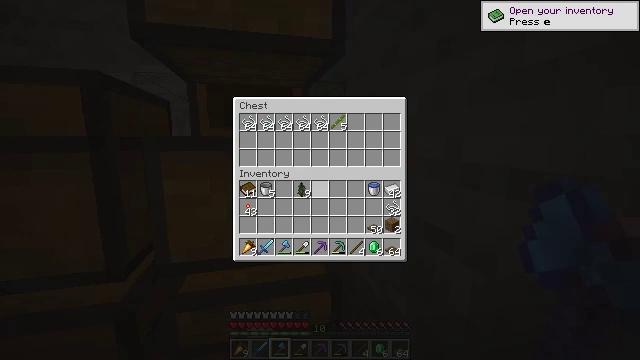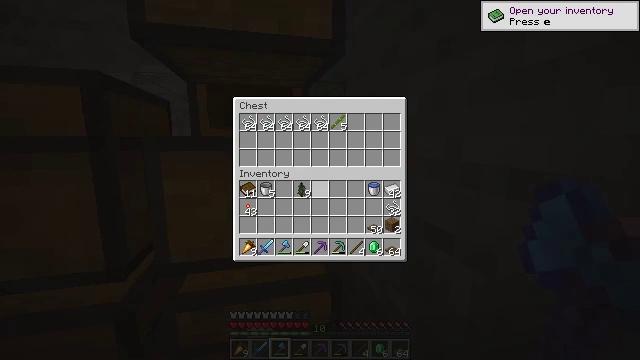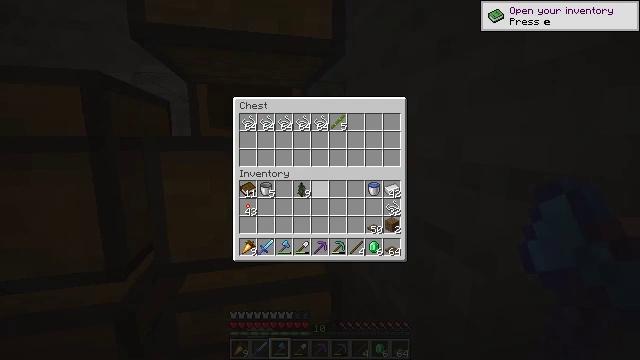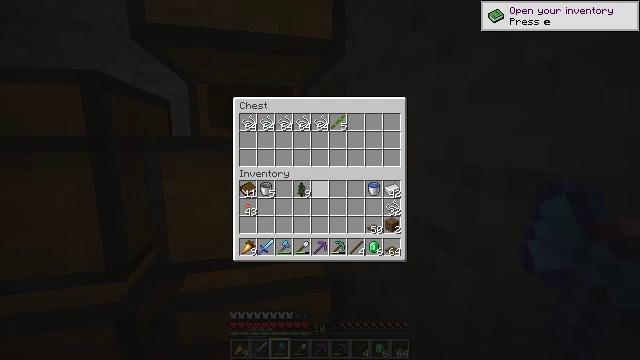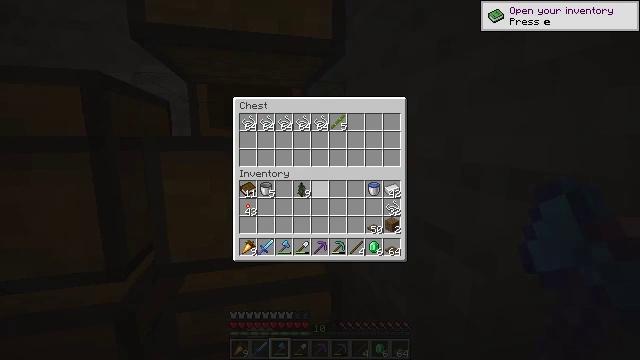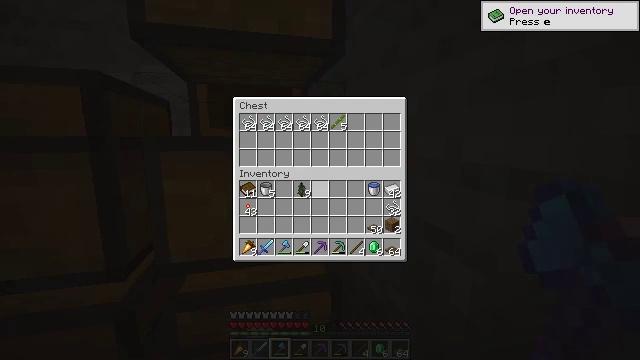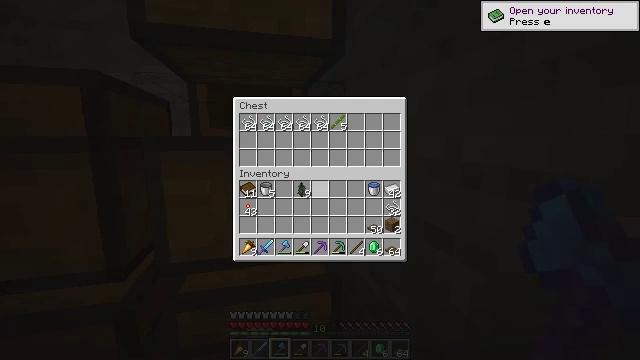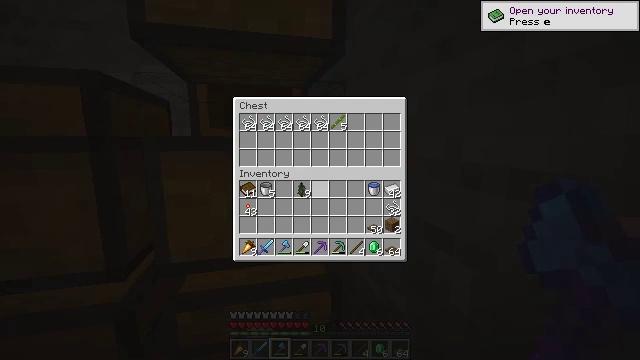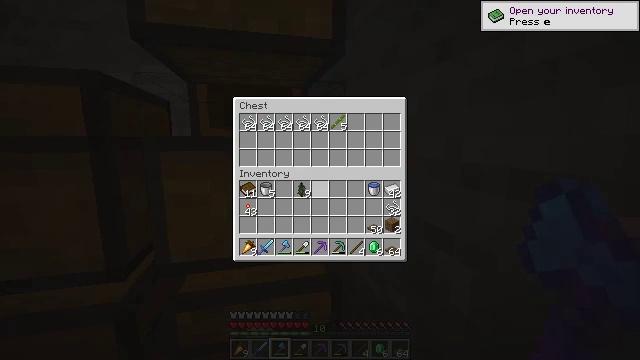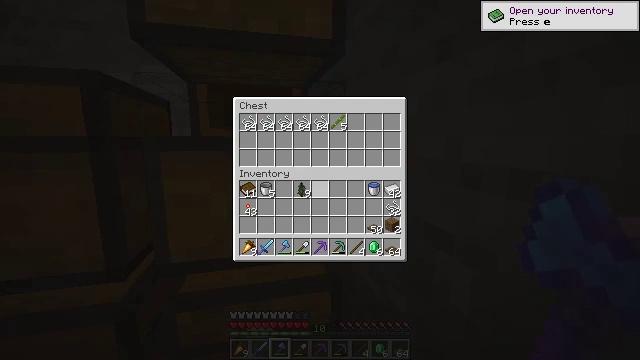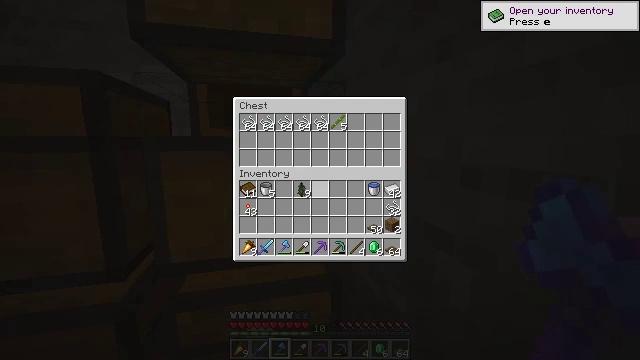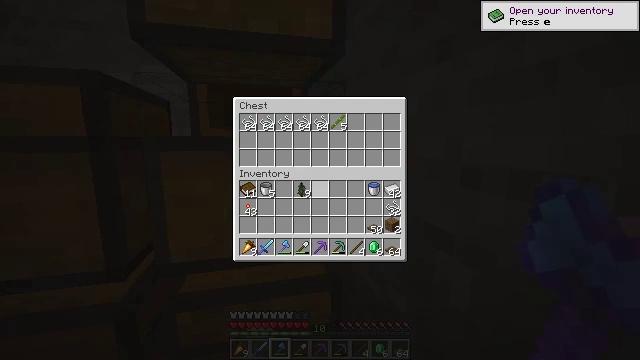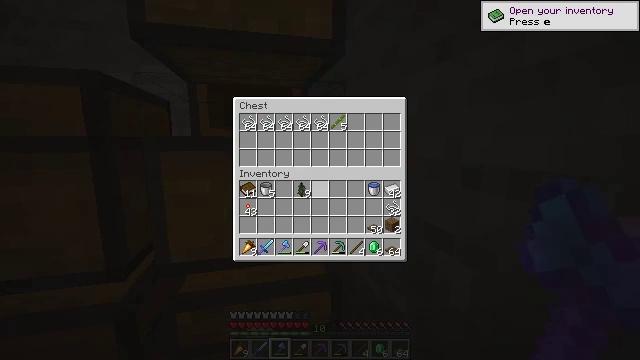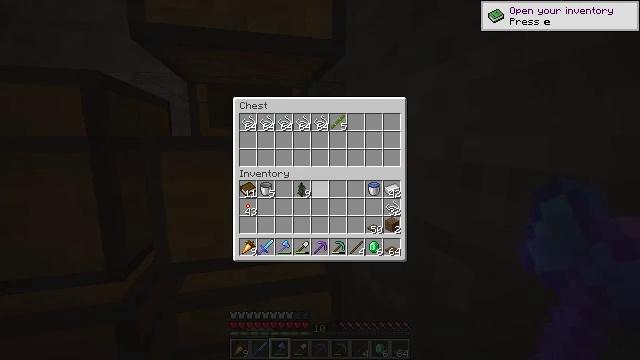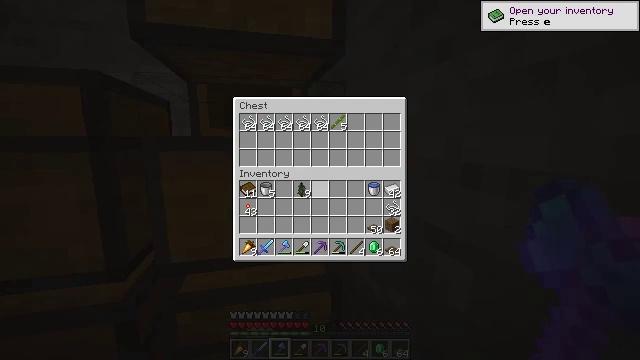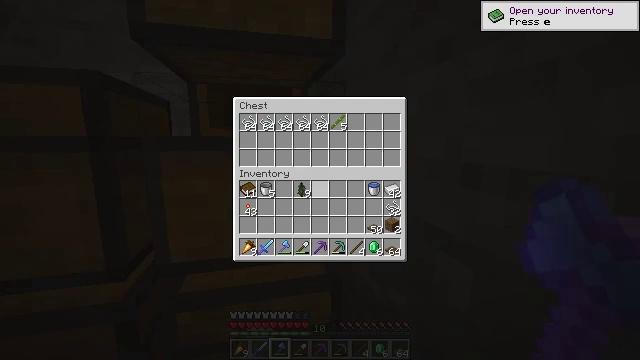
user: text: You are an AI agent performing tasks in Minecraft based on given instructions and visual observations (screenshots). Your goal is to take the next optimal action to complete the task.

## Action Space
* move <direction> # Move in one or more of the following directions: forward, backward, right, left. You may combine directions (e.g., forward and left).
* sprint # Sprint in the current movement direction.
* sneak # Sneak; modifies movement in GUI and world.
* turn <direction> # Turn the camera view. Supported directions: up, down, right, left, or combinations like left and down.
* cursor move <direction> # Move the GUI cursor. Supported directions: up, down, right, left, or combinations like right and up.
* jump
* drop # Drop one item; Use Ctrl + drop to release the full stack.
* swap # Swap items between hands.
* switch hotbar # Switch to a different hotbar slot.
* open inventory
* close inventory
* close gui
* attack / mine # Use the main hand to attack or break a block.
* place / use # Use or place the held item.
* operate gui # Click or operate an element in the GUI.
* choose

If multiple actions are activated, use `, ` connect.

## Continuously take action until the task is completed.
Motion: motion action
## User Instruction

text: Combine sticks and string to craft a fishing rod.
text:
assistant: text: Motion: no_op
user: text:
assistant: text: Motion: no_op
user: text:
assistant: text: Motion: no_op
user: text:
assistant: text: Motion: no_op
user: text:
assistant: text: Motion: no_op
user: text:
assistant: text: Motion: no_op
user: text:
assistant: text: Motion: no_op
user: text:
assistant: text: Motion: no_op
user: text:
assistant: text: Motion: no_op
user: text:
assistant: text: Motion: no_op
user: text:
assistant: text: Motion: no_op
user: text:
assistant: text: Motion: no_op
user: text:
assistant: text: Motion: no_op
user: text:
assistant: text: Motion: no_op
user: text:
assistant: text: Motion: no_op
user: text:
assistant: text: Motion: no_op
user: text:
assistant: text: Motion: no_op
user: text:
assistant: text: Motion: no_op
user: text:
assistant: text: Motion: no_op
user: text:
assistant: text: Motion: no_op
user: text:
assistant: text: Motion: turn left
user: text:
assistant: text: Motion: turn left
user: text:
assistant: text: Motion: turn left
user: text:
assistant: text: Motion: turn left
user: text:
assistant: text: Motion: no_op
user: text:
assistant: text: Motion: no_op
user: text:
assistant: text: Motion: use / place
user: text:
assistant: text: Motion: use / place
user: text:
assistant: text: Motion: use / place
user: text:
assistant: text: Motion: use / place